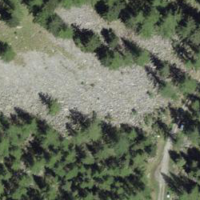
EUNIS habitat code: 43
Species observed at this site:
Erebia montana